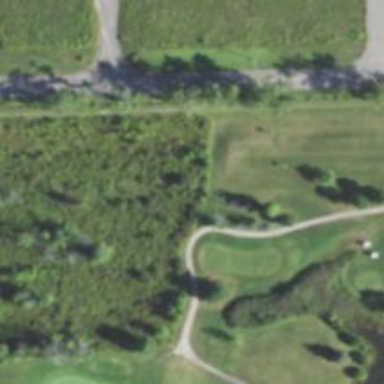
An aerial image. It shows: Footway that doubles as golf path.